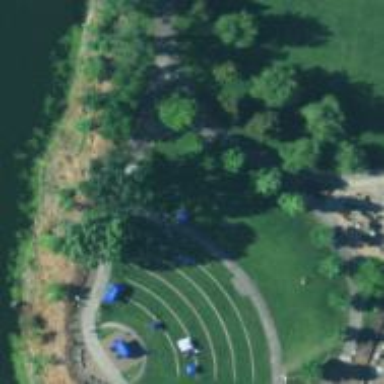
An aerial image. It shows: Theatre with grassy surface.